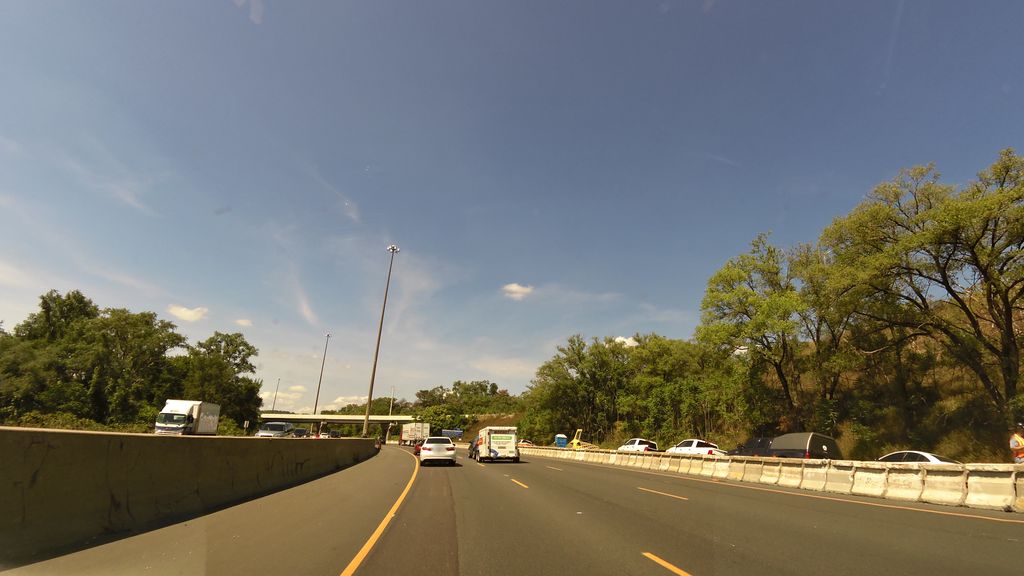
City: hamilton